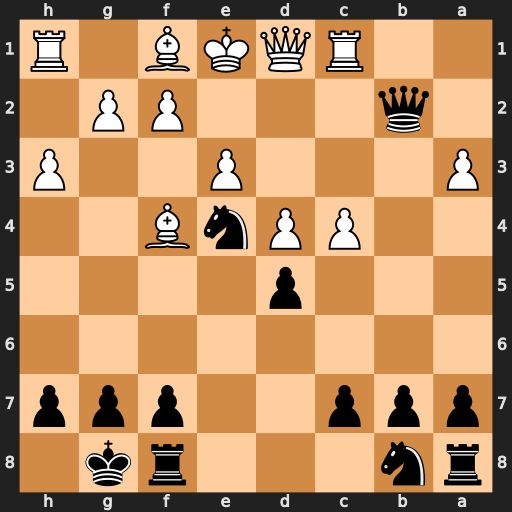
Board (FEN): rn3rk1/ppp2ppp/8/3p4/2PPnB2/P3P2P/1q3PP1/2RQKB1R
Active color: b
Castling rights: K
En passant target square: -
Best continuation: Qxf2#